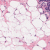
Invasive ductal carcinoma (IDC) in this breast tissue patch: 0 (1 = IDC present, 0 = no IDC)